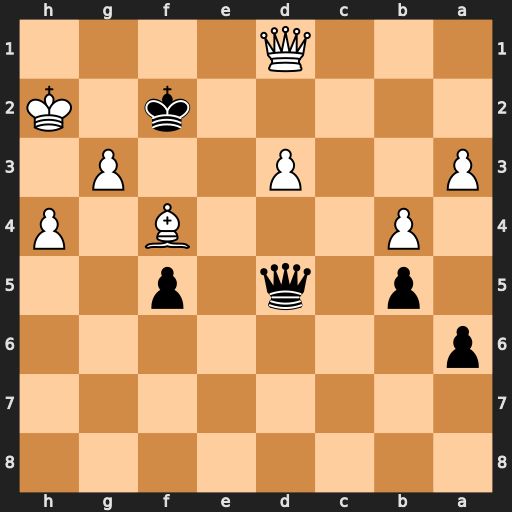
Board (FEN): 8/8/p7/1p1q1p2/1P3B1P/P2P2P1/5k1K/3Q4
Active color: b
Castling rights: -
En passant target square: -
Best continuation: Qg2#